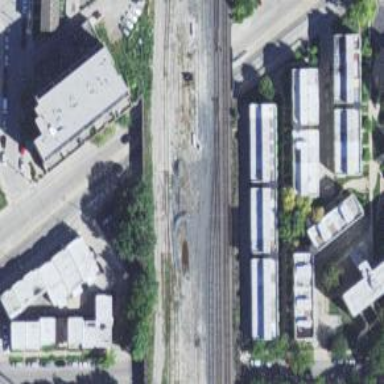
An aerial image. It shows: Railway bridge leading to rail yard.